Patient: sex F, age 65
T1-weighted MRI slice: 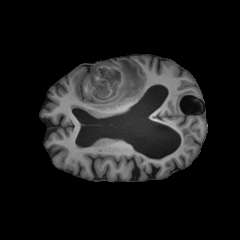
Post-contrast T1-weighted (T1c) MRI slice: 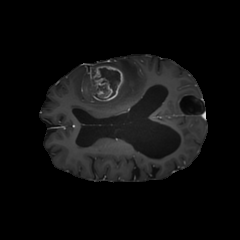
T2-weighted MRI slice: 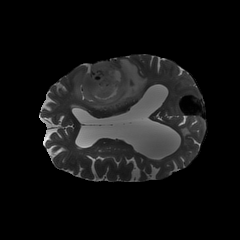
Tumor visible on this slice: yes
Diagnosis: Glioblastoma, IDH-wildtype
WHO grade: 4